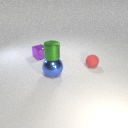
small red rubber sphere to the right of small purple metal cube